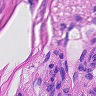
Metastatic tissue present: yes